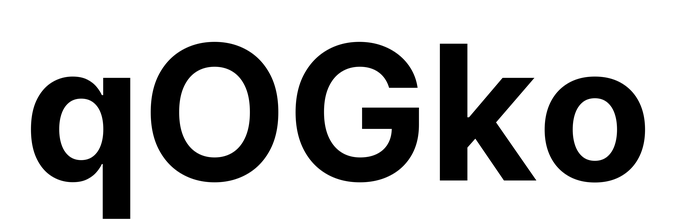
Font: Inter_Bold